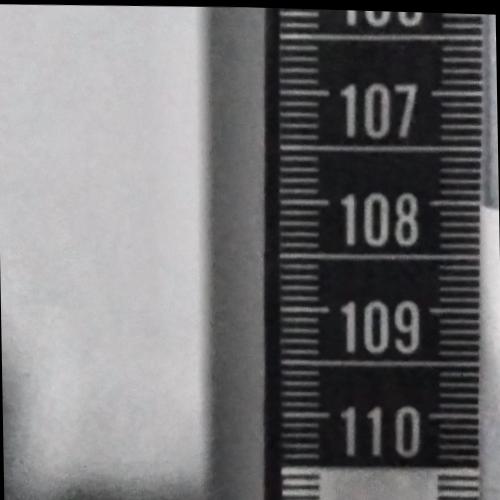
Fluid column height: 108.0 cm